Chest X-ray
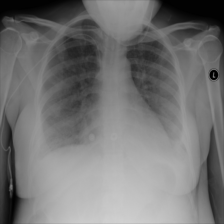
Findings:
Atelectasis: negative
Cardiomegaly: negative
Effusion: negative
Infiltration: positive
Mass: negative
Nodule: negative
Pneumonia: negative
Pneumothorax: negative
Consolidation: negative
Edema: negative
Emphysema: negative
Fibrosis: negative
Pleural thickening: negative
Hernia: negative